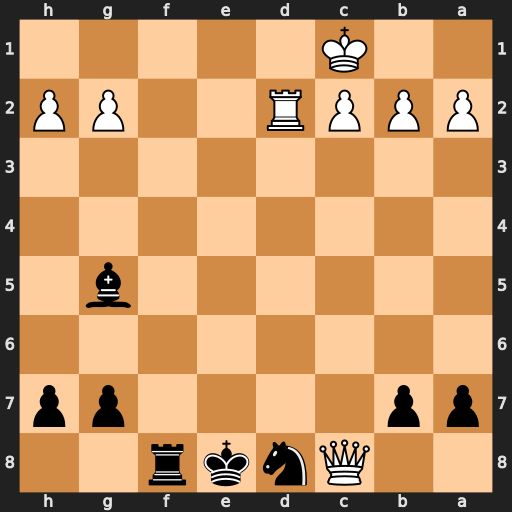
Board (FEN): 2Qnkr2/pp4pp/8/6b1/8/8/PPPR2PP/2K5
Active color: b
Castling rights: -
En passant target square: -
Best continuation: Rf1#